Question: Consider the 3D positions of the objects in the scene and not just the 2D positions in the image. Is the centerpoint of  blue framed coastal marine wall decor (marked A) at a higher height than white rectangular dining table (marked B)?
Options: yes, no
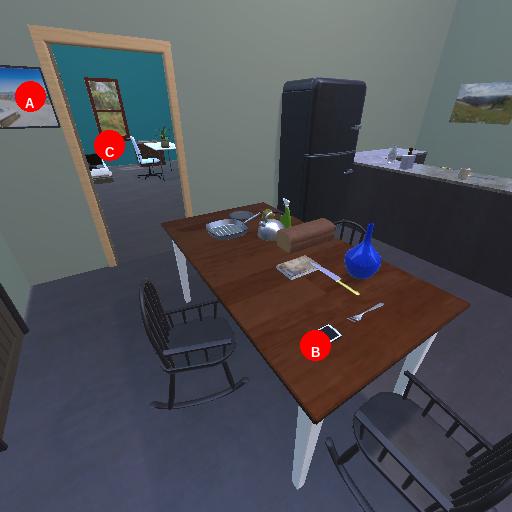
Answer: yes